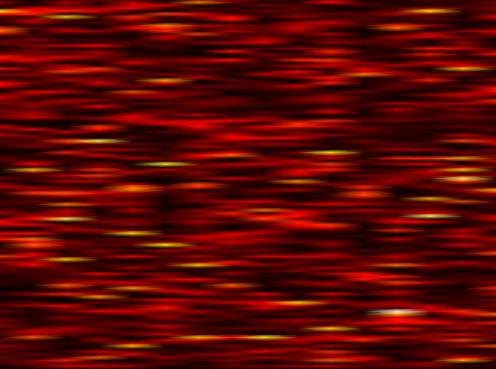
Label: FOFDM